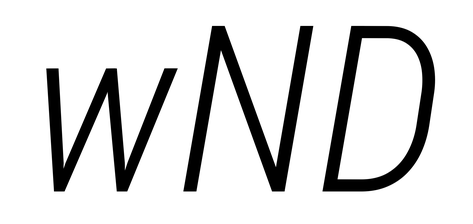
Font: Roboto-Italic_Condensed_Light_Italic